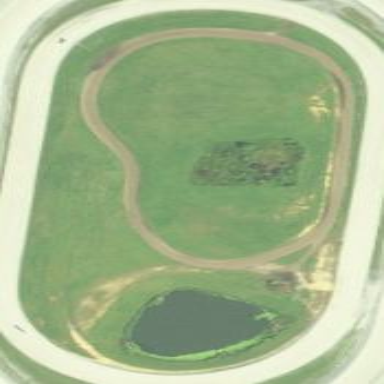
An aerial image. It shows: Horse racing track for leisure and sports.